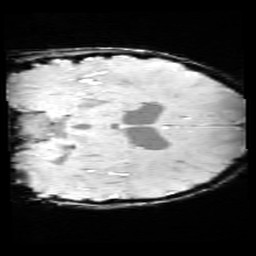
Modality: SWI
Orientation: coronal
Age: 9
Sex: female
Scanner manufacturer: siemens
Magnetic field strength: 3 T
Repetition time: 0.027 s
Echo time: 0.02 s